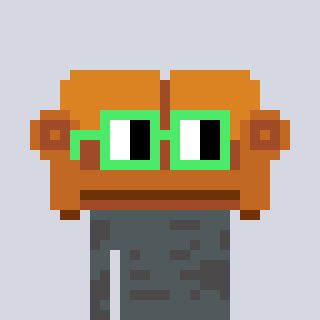
a pixel art character with square light green glasses, a couch-shaped head and a grayscale-colored body on a cool background